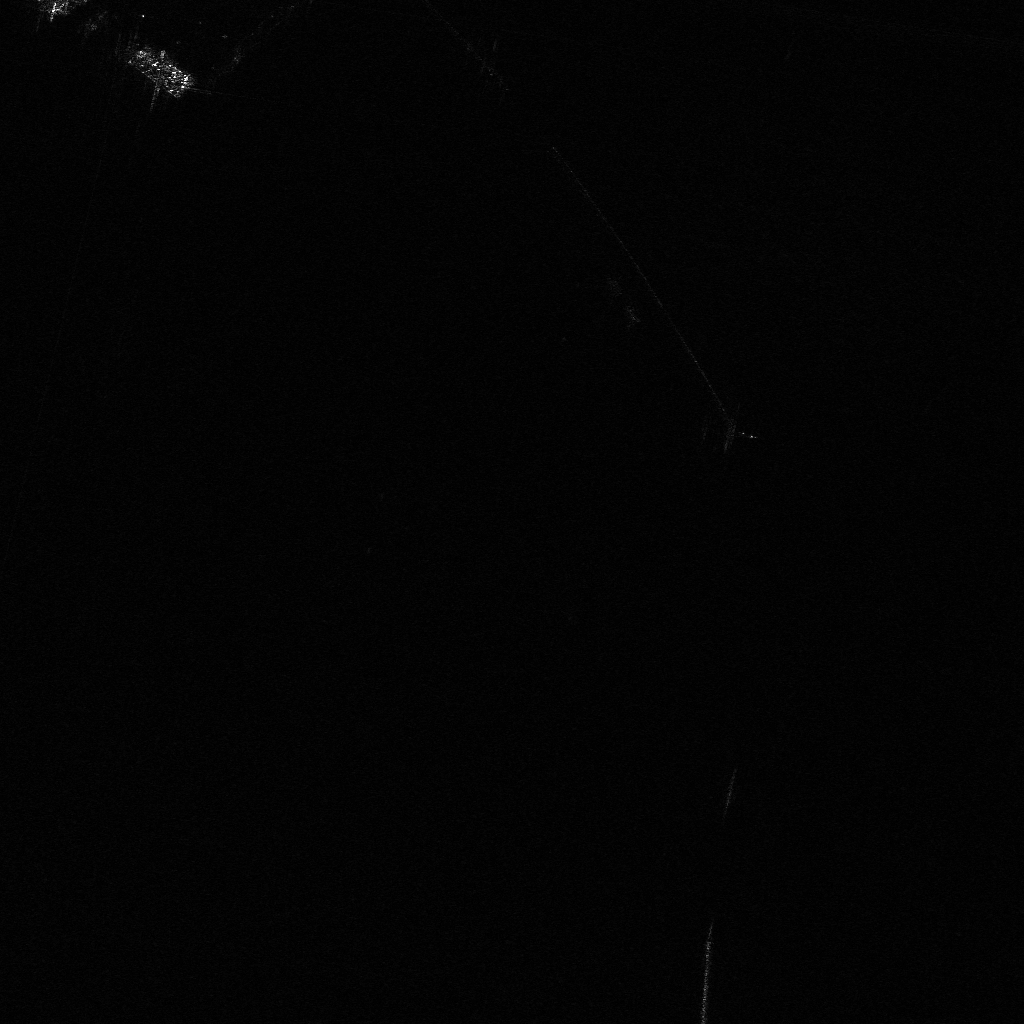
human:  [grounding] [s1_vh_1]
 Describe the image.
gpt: In the satellite image, there is  <ref>1 medium container </ref> <box>[[13, 5, 18, 7, 43]]</box> located at top left.